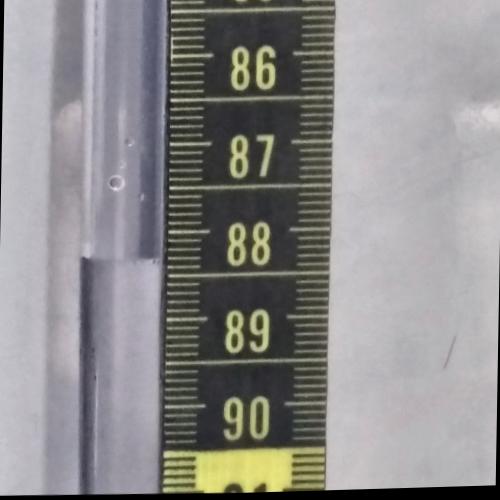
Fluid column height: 88.3 cm